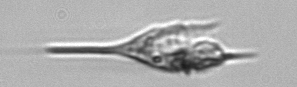
Label: Tripos_lineatus